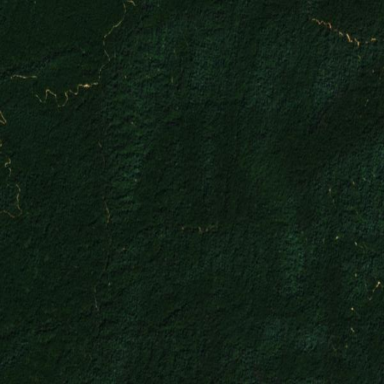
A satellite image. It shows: Logging area.